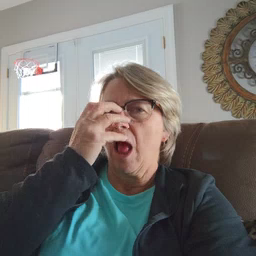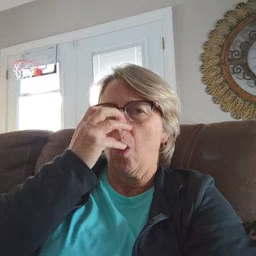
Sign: clown